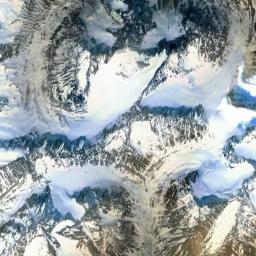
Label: snowberg